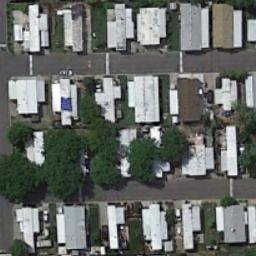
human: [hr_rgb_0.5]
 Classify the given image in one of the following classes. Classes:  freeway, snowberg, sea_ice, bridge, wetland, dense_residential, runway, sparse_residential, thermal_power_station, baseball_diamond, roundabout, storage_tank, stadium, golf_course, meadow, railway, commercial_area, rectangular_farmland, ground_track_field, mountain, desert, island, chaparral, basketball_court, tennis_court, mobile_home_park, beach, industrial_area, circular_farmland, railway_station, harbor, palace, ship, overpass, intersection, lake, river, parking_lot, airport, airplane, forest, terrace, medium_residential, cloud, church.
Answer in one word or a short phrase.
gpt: mobile_home_park